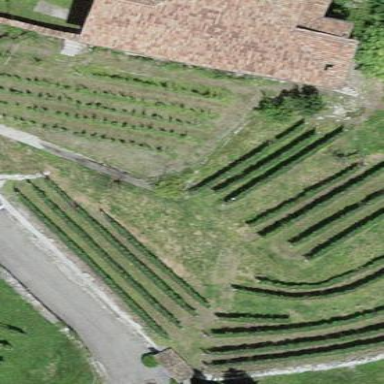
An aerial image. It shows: Vineyard where grapes are grown.